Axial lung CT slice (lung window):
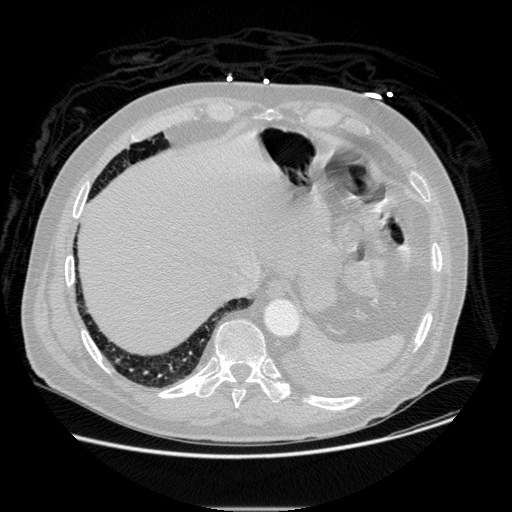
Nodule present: no